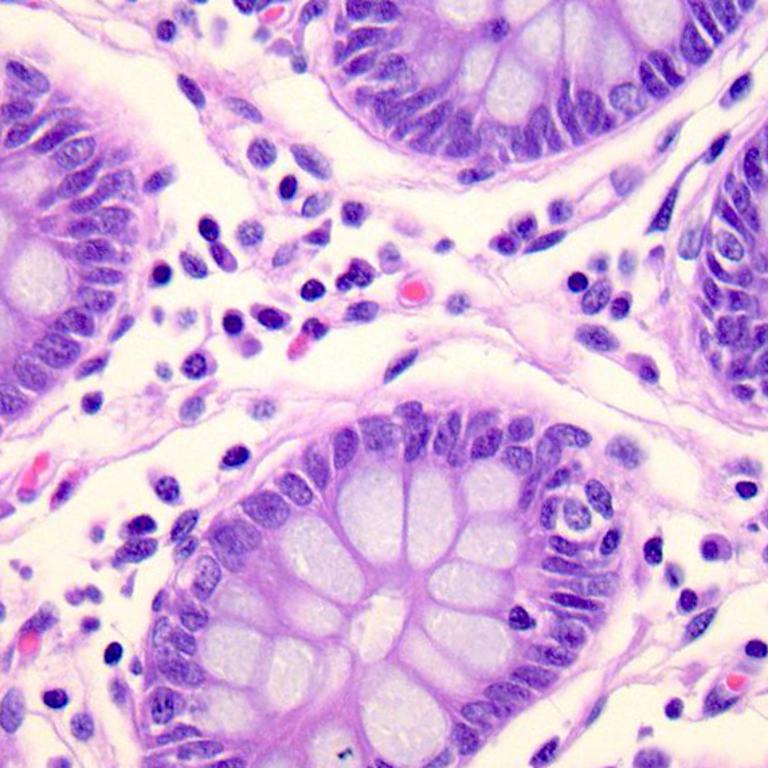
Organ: colon
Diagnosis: benign